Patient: sex F, age 54
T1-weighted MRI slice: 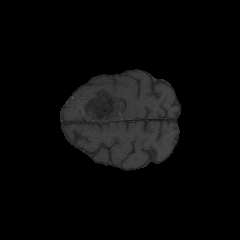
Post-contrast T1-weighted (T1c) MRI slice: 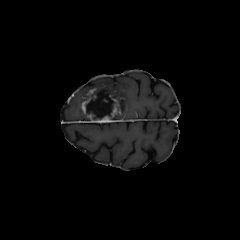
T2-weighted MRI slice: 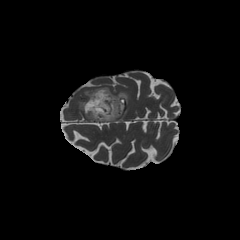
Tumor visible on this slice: yes
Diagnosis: Glioblastoma, IDH-wildtype
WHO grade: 4